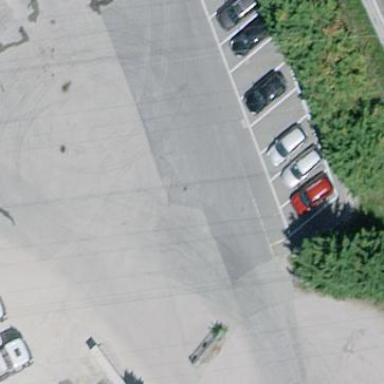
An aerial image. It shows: Parking available on the street side.